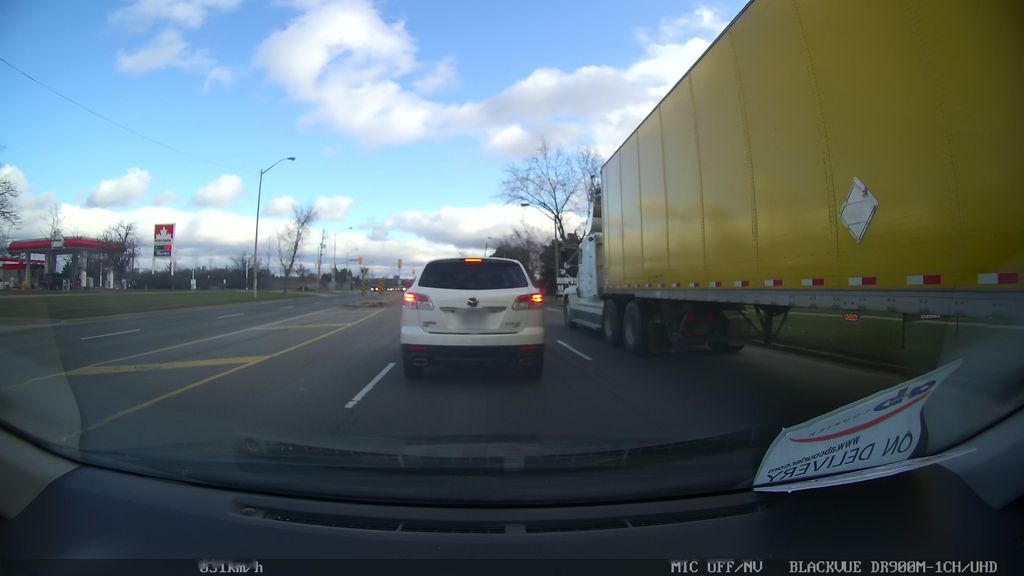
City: toronto